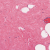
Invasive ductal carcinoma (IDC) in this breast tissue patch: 0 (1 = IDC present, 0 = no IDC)